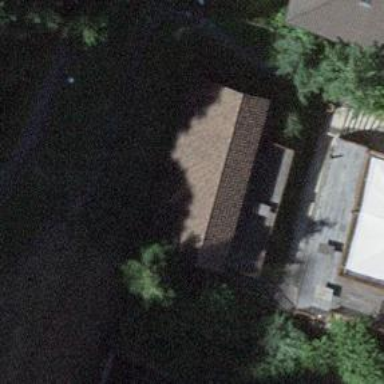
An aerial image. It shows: Shed.